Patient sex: M
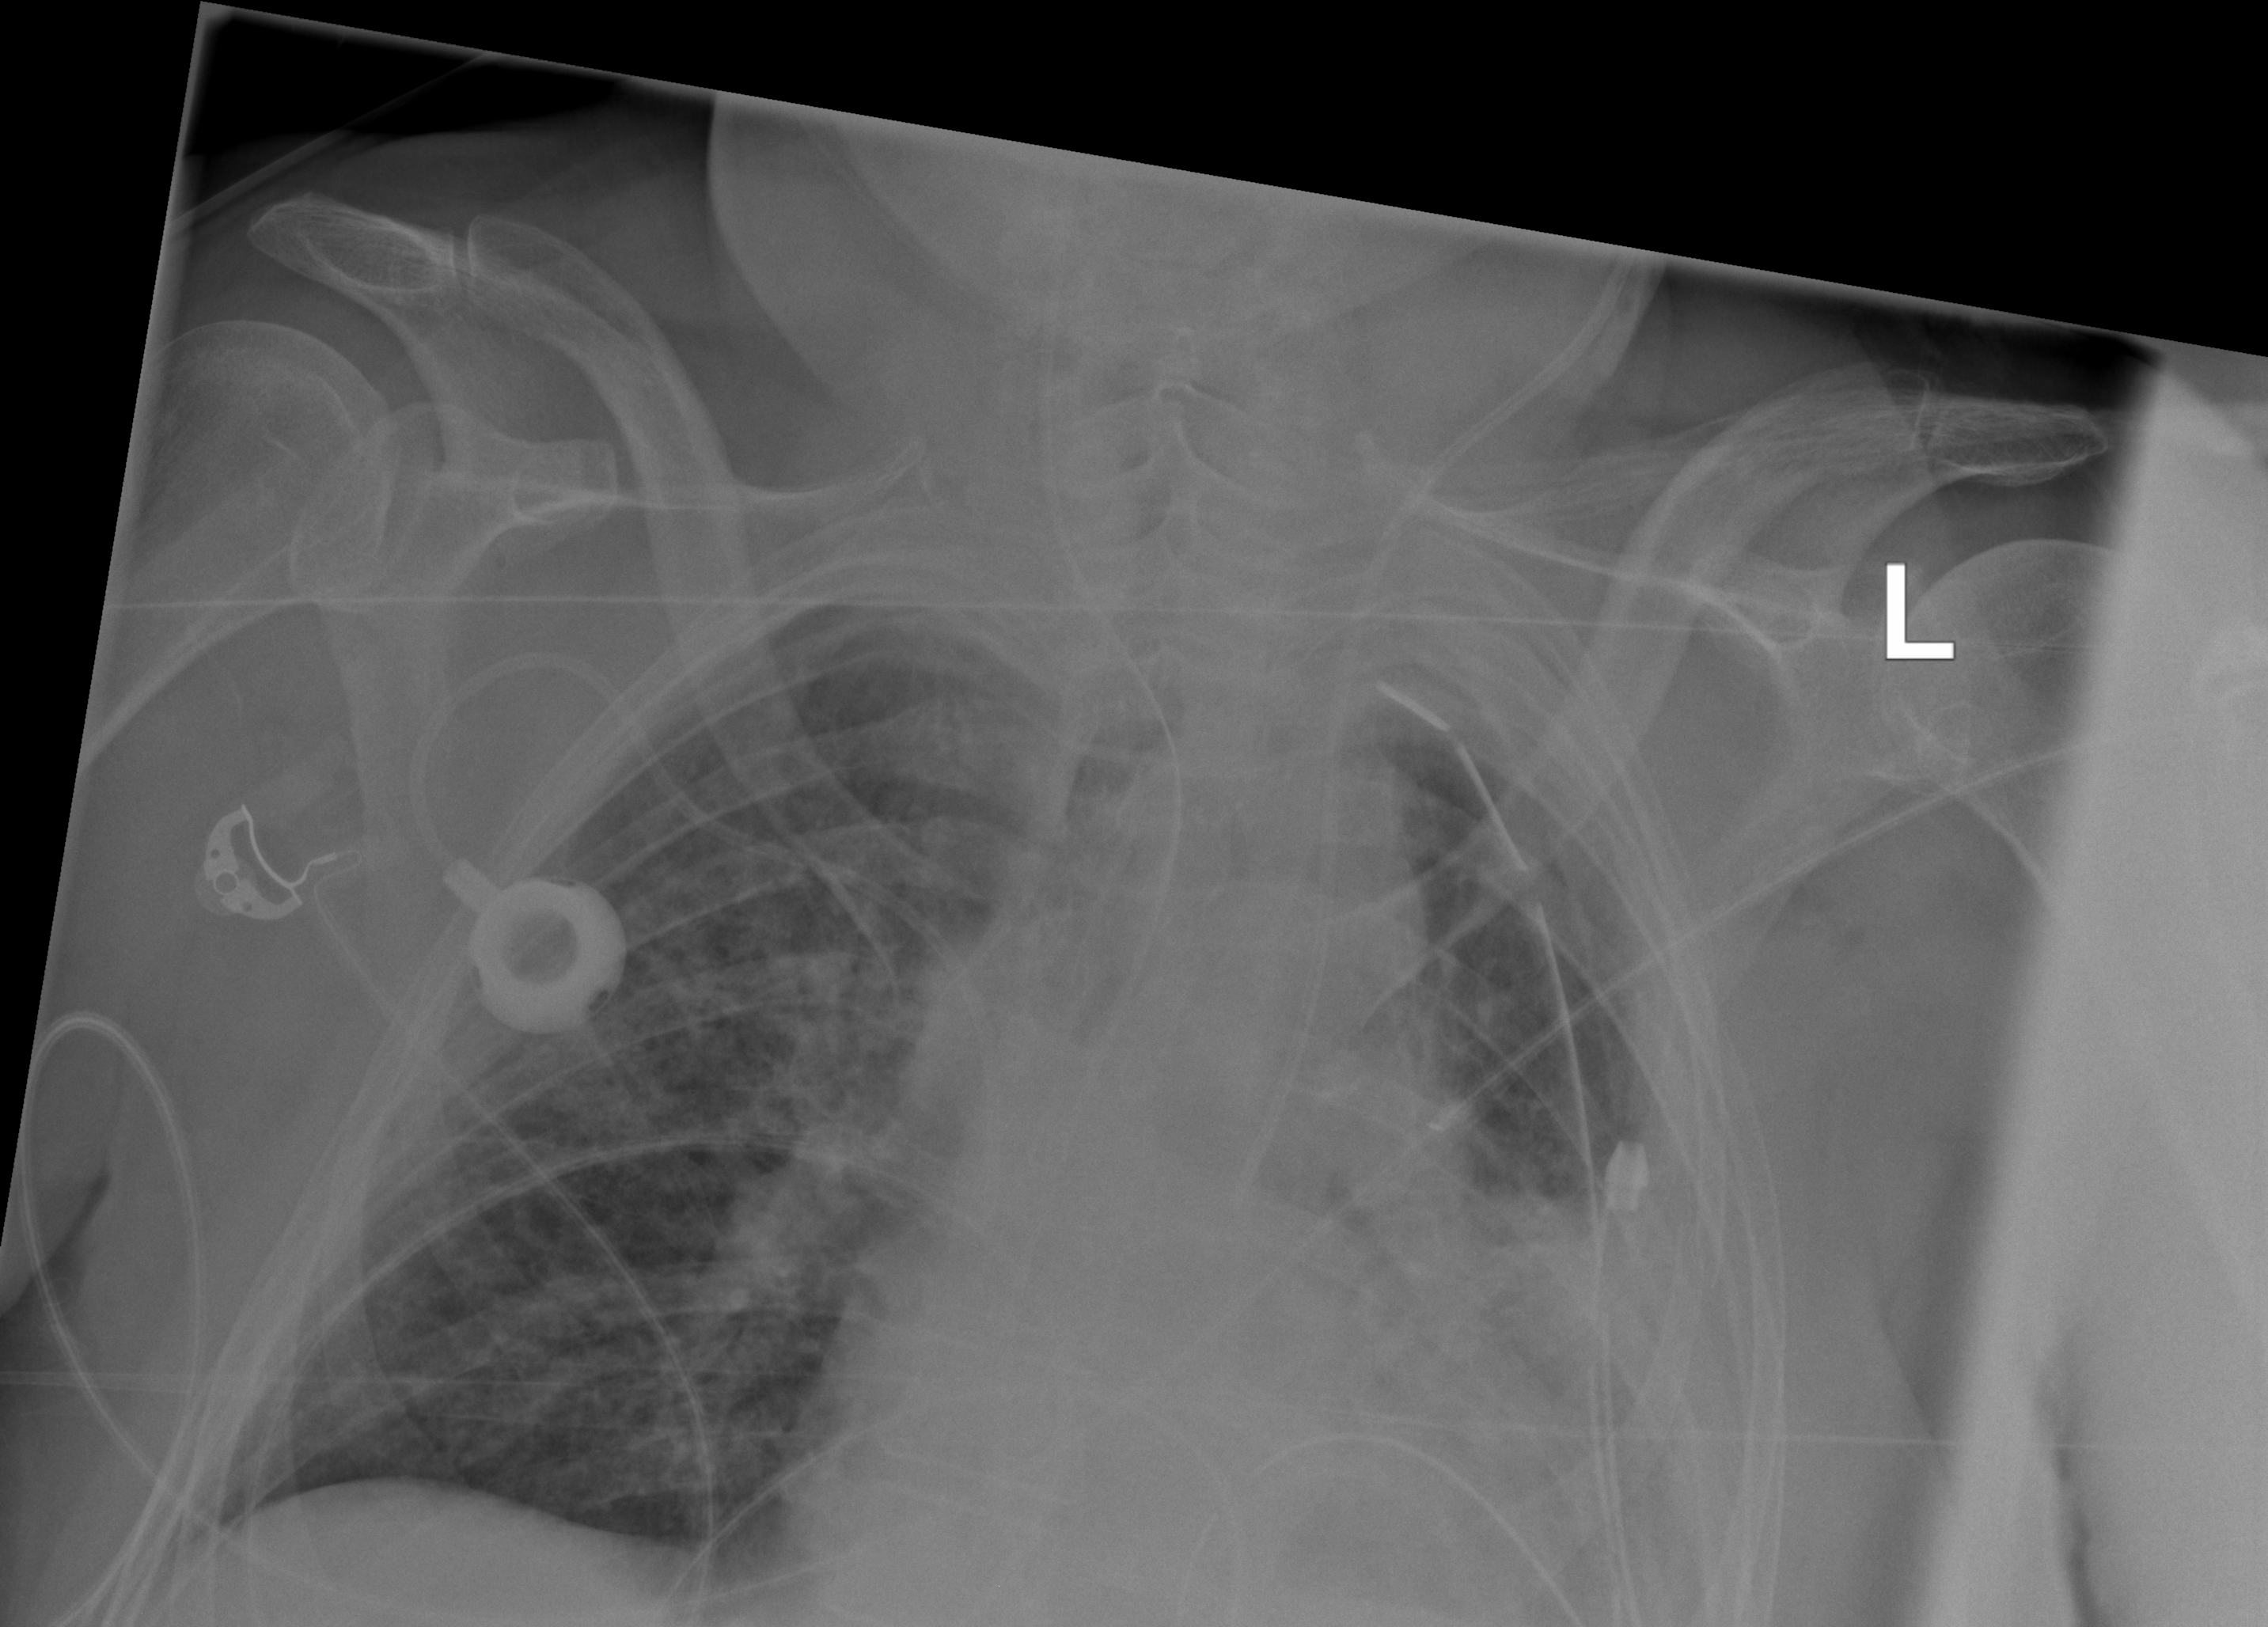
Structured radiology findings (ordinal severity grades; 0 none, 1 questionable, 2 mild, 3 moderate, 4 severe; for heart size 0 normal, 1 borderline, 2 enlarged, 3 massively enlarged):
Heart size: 2
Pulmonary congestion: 2
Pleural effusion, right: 0
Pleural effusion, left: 0
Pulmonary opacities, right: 0
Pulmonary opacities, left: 3
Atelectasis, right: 0
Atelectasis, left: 2